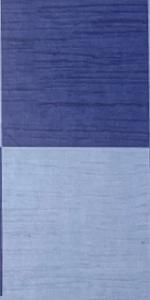
Label: Empty